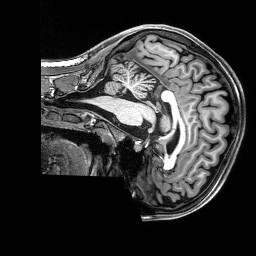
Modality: T1w
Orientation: sagittal
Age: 24
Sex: female
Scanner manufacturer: siemens
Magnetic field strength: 3 T
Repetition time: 2.8 s
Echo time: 0.00212 s